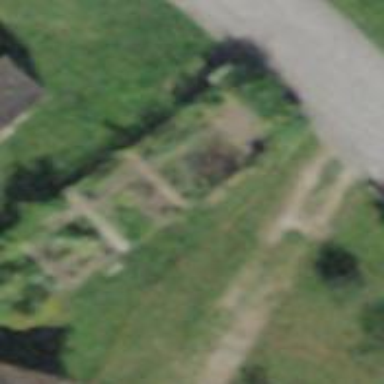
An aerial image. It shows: Allotments area.